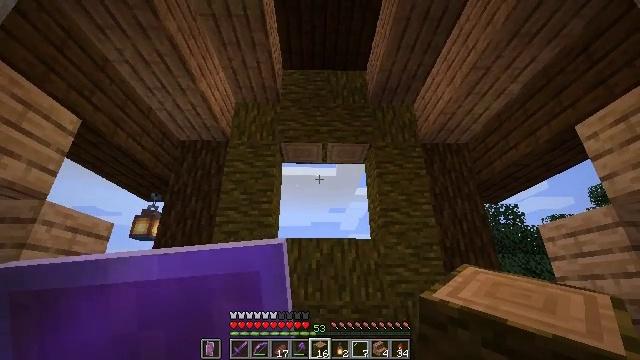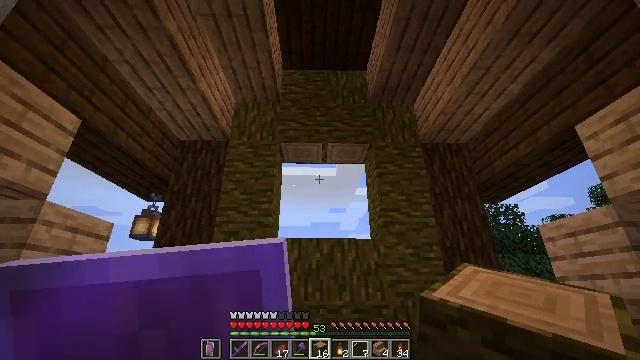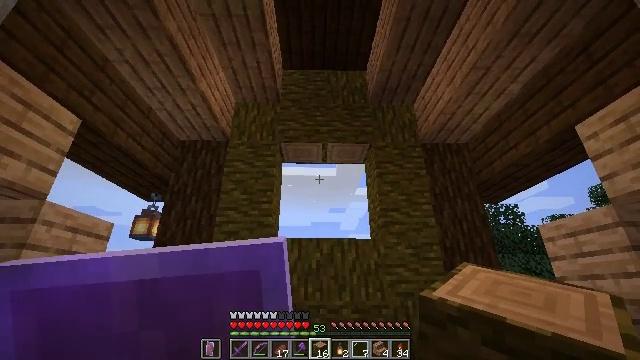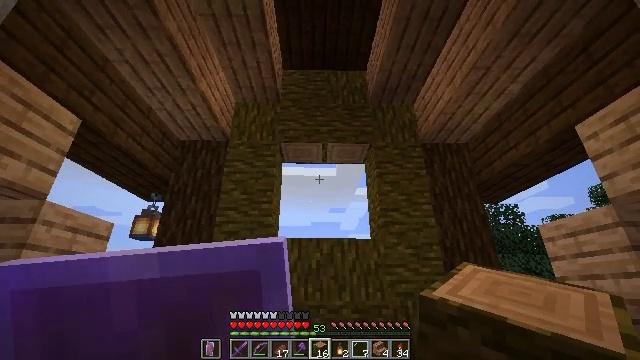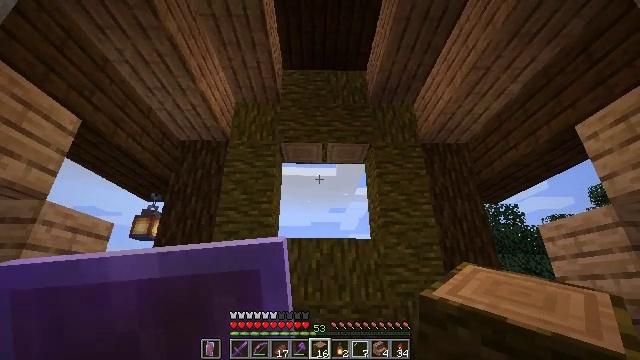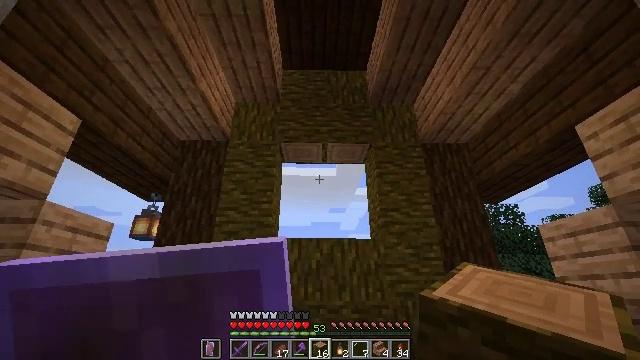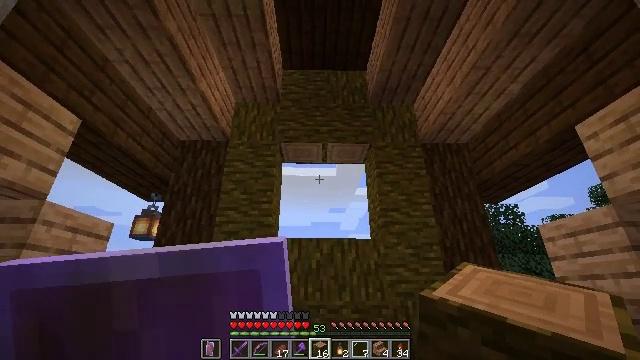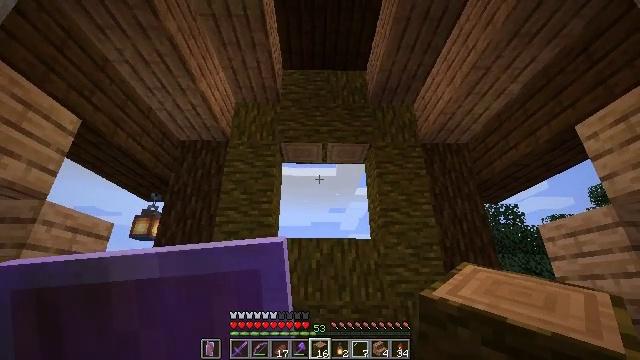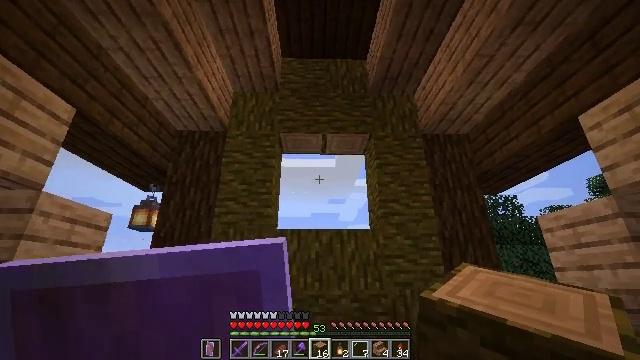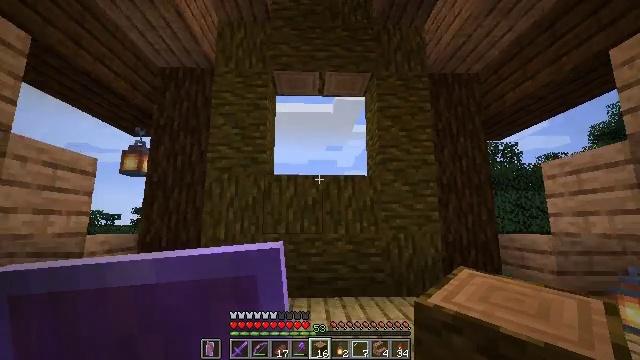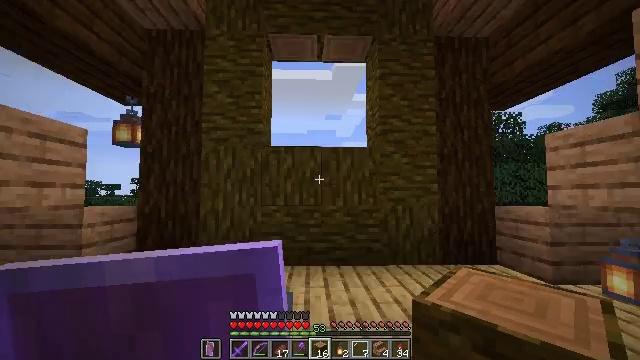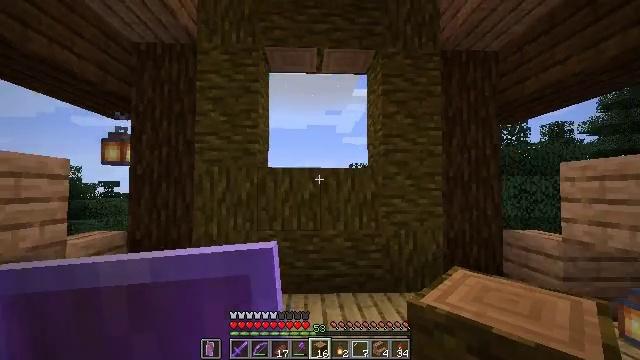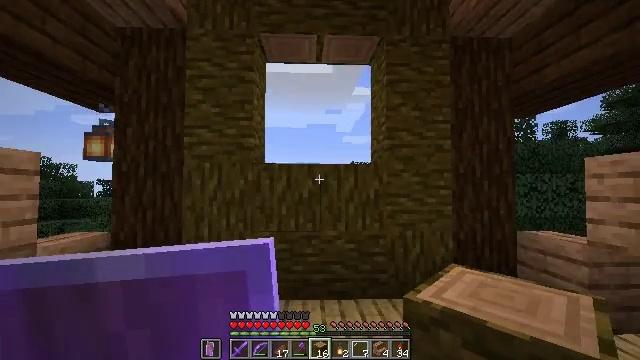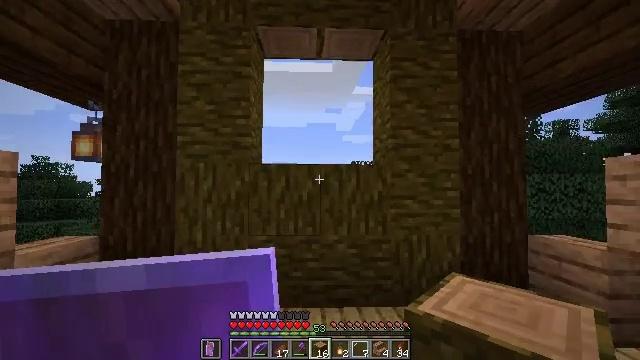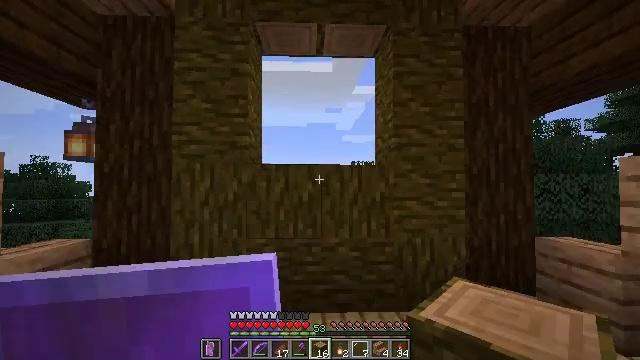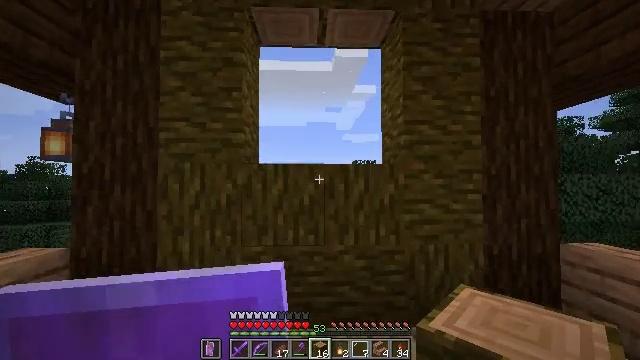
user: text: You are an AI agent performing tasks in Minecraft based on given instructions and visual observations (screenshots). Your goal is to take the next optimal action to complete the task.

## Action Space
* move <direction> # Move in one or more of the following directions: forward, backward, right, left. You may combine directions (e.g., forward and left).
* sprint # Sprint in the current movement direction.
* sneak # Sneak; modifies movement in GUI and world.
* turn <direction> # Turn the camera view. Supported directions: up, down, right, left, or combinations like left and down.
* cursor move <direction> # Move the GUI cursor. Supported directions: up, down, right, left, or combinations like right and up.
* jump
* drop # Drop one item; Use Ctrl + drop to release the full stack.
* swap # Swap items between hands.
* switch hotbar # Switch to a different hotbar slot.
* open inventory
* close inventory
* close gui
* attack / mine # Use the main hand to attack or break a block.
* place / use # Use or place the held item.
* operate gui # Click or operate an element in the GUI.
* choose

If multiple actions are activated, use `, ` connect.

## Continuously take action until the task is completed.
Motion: motion action
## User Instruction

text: Chop down a jungle log from the jungle tree.
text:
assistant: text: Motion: no_op
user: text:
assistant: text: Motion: no_op
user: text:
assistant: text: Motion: no_op
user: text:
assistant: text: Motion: no_op
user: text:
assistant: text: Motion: no_op
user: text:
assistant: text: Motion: no_op
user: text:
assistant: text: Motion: no_op
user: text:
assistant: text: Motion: move forward, turn down
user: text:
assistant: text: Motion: move forward, turn down
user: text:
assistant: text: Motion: move forward, turn down
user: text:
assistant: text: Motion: move forward, turn down
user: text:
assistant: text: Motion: move forward
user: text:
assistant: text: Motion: move forward
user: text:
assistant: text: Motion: move forward
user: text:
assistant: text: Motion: move forward
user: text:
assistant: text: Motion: move forward
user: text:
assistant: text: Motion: move forward
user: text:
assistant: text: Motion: move forward, turn down
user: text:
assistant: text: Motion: move forward, turn down
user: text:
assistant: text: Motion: move forward
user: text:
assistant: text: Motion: move forward
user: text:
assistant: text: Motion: move forward
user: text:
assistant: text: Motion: move forward
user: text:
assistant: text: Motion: move forward
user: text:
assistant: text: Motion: move forward
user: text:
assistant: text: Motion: move forward
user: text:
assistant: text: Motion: no_op
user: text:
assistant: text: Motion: no_op
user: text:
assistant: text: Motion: no_op
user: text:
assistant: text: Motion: no_op